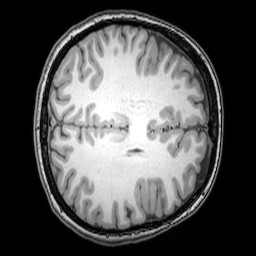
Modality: T1w
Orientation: axial
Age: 22
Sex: female
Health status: healthy
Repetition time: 0.081 s
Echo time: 0.037 s